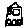
Label: house